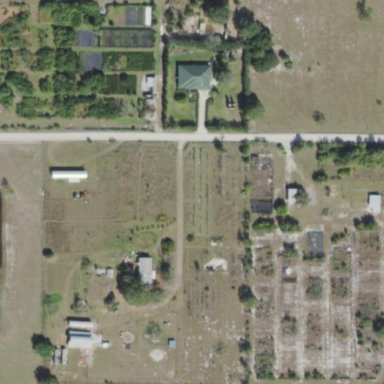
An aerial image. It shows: Plant nursery with trees.